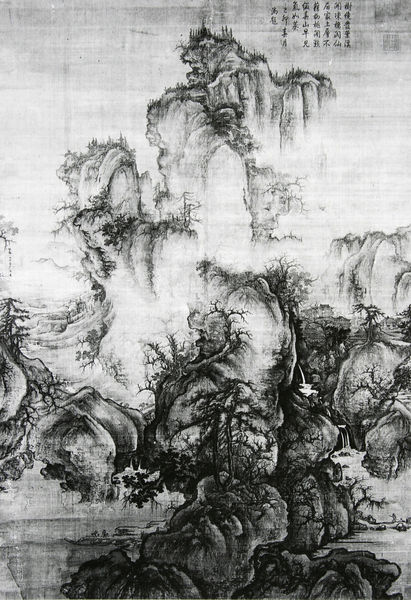
Titel: Early Spring
Künstler: Kuo-Hsi
Standort: Taipei (Taiwan)
Institution: National Palace Museum
Schlagwörter: baum, berg, dunkel, feder, felsen, schatten, wasser, weiß, wolken, bäume, landschaft, menschen, see, teich, äste, grau, hell, licht, schwarz, skizze, zeichen, zeichnung, blick, weg, stein, steine, erde, hügel, natur, strauch, zweige, busch, büsche, gewässer, stoff, blatt, pflanzen, tal, wasserfall, boote, ranken, japan, schrift, papier, ansicht, abstrakt, berge, fels, gebirge, grafik, graphik, nebel, steil, floral, japanisch, schriftzeichen, hoch, klippe, fliessend, tusche, wurzel, druck, schwarzweiß, asiatisch, entwurf, chinesisch, china, wurzeln, eiss, adern, gewebe, verlaufen, steinen, asia, fernost, organe, kalligrafie, kaligrafie, grauw, dekalkomanie, kontrasst, tokio, kanji, schritfzeichen